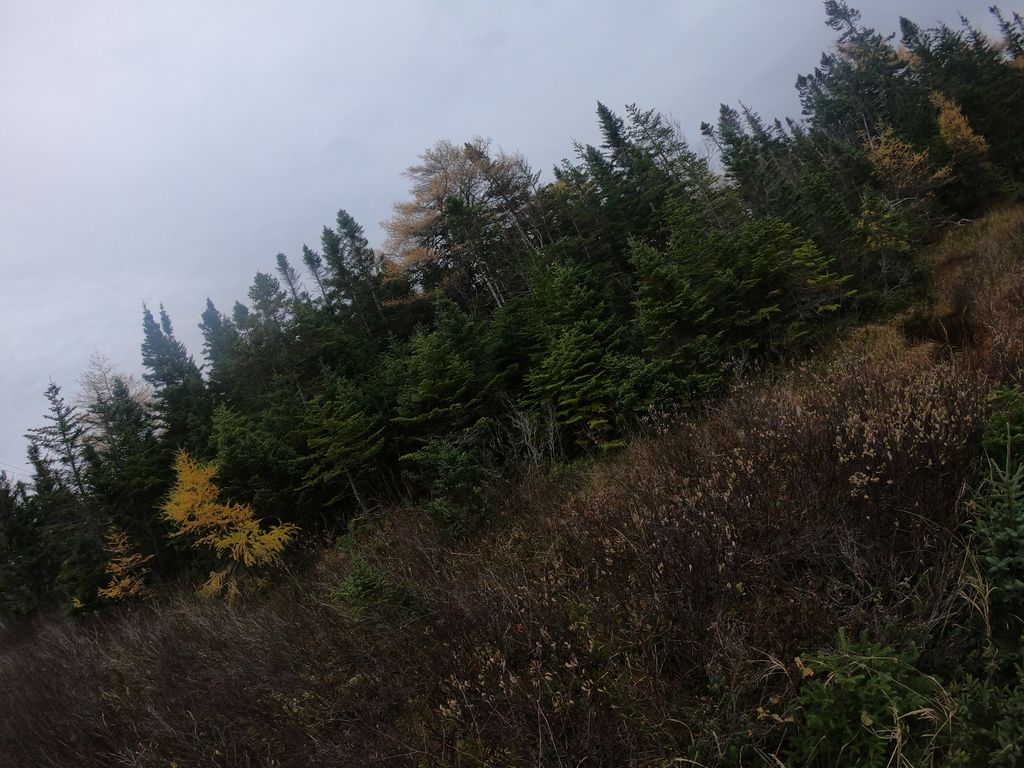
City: st_johns